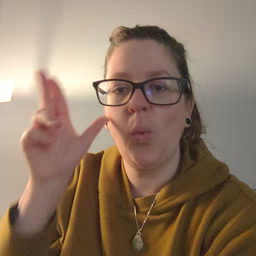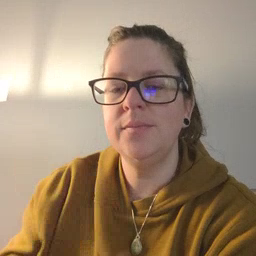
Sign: horse